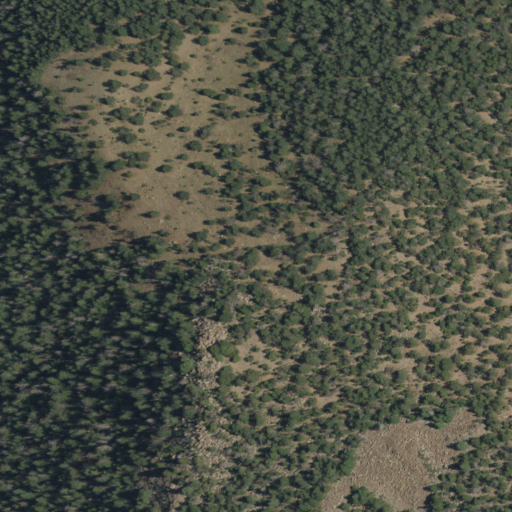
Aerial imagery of mountain in New Mexico named Pine Buttes containing evergreen forest and shrub